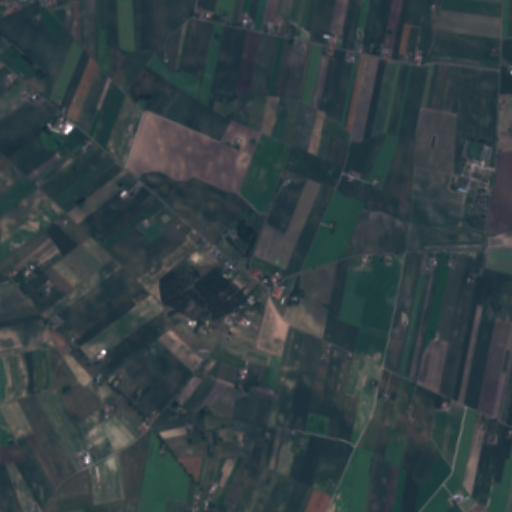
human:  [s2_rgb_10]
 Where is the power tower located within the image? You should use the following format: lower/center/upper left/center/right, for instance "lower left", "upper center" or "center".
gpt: The power tower is located in the upper left of the image.
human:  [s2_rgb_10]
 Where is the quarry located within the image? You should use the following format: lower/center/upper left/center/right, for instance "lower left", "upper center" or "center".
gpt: There is no quarry in the image.